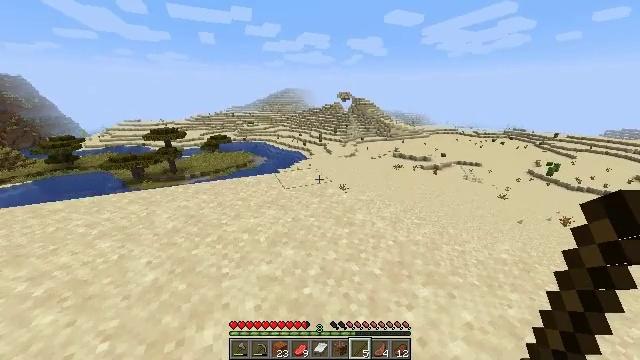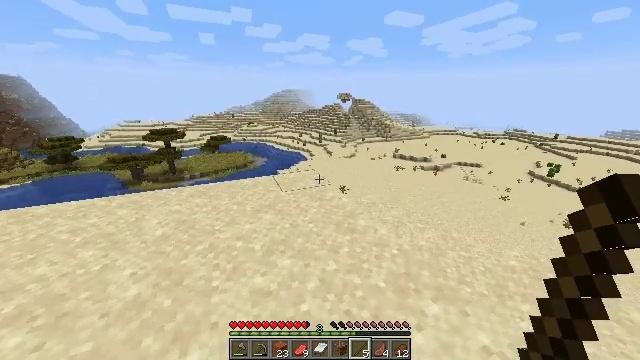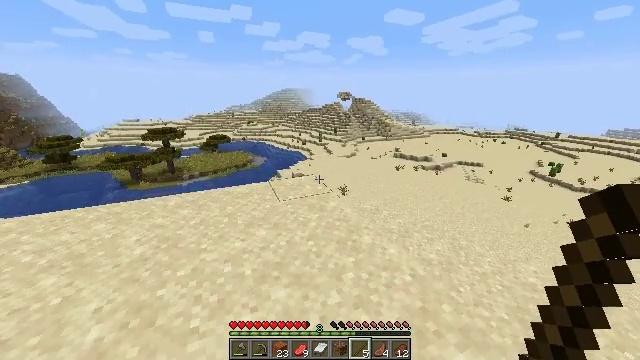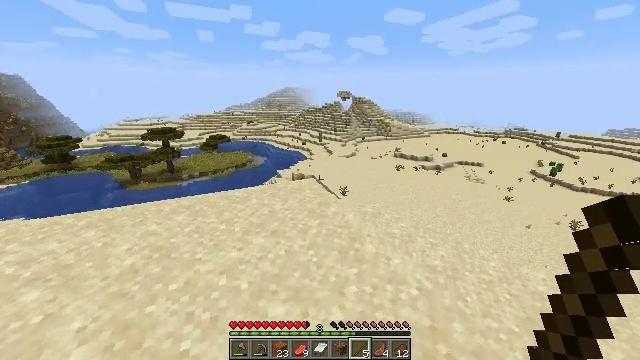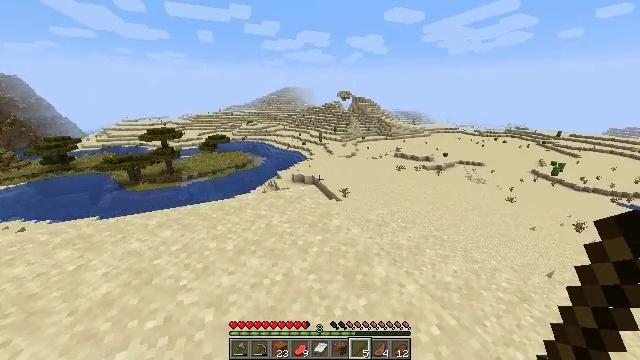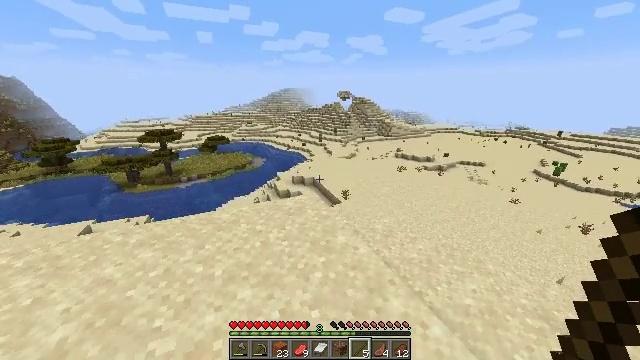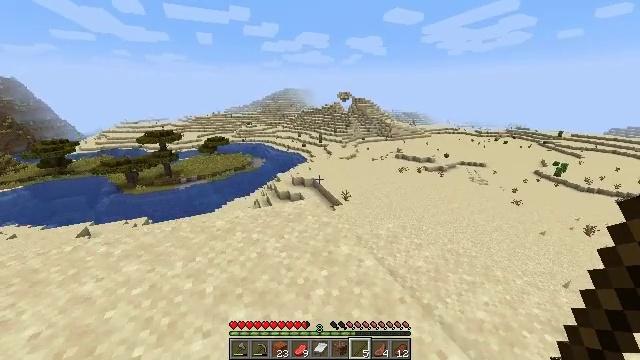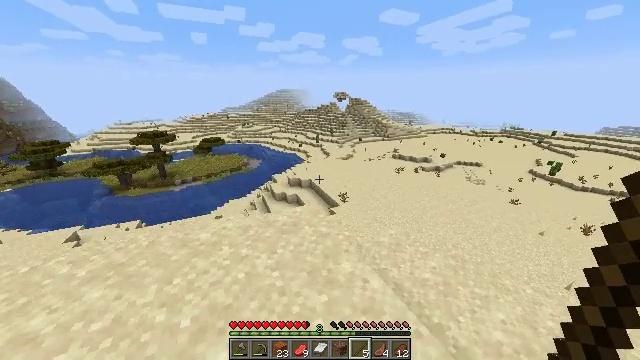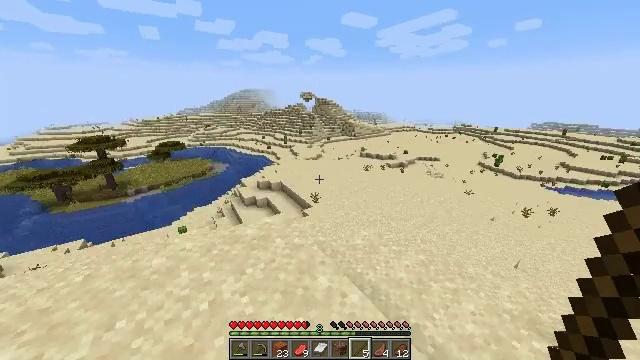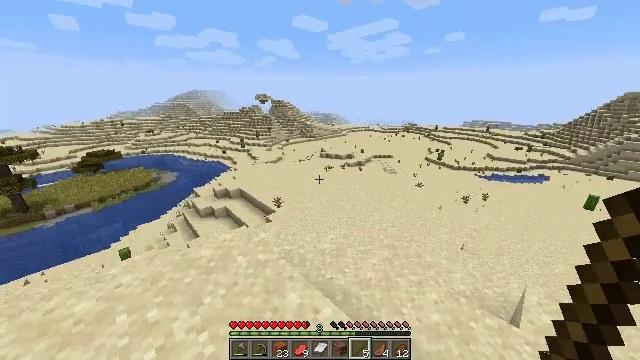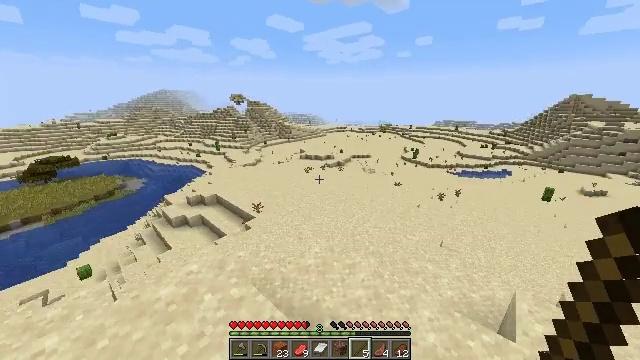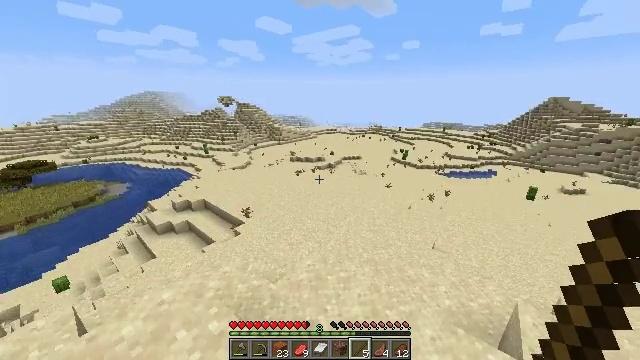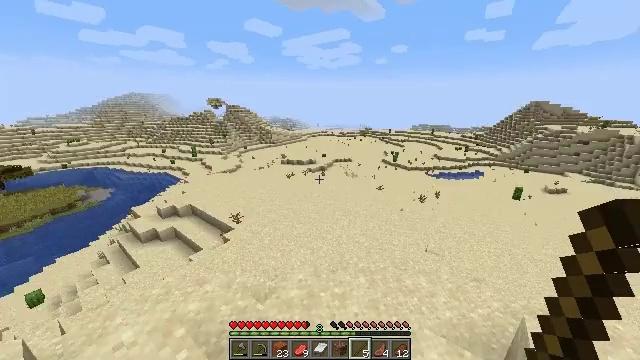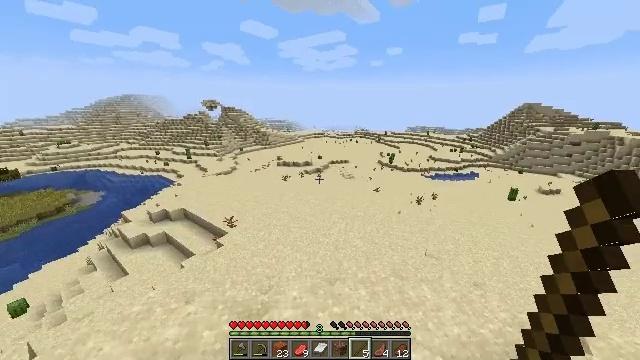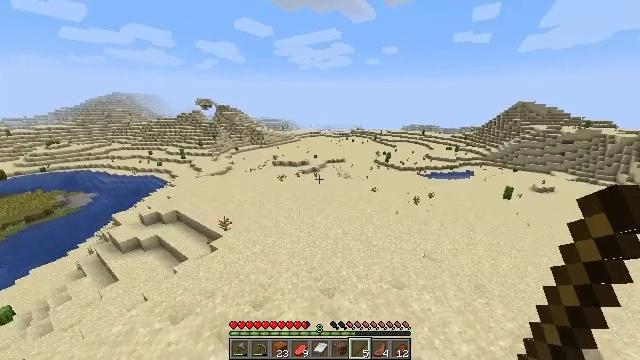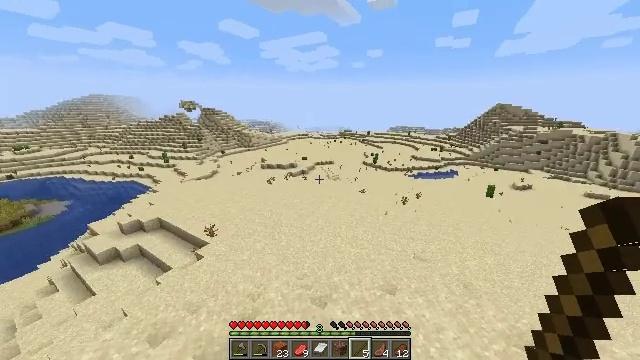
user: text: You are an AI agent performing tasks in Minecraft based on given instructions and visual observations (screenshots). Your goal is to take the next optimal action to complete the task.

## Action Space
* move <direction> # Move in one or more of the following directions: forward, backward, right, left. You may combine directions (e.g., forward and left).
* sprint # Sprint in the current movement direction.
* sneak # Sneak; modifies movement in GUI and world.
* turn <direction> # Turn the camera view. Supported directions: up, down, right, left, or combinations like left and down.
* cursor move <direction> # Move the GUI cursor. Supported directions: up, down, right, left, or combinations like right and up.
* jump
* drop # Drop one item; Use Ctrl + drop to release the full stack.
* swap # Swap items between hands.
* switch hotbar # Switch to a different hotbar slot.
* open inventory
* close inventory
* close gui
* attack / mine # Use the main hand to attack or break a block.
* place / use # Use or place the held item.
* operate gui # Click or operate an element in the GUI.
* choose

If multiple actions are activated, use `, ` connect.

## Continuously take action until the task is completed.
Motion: motion action
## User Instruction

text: Mine the dead bush in the desert.
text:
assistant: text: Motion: move forward
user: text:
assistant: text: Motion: move forward
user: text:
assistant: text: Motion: move forward
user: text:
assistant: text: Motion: move forward
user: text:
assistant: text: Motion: move forward
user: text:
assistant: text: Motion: move forward
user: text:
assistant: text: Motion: move forward
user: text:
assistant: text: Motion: move forward, turn right
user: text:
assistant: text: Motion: move forward, turn right
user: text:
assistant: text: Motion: move forward, turn right
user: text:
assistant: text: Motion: move forward, turn right
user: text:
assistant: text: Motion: move forward, turn right
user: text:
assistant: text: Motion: move forward, turn right
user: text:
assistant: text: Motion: move forward, turn right
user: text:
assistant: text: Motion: move forward, turn right
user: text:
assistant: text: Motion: move forward
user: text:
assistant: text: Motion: move forward, turn right
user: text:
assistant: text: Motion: move forward, turn right
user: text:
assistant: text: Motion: move forward, turn right
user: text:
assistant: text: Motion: move forward
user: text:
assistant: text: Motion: move forward
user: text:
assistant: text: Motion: move forward
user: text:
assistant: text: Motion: move forward
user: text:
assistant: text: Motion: move forward
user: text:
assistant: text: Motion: move forward
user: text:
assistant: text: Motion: move forward
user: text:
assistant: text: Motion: move forward
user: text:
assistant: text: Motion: move forward
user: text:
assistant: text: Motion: move forward
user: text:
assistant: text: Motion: move forward